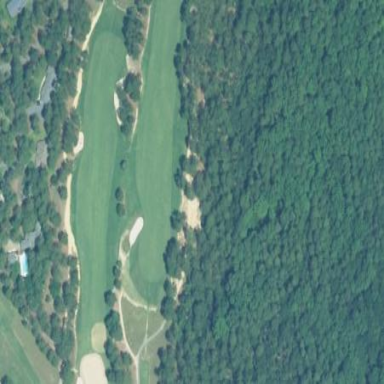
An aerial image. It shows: Area of rough grass used for golf.